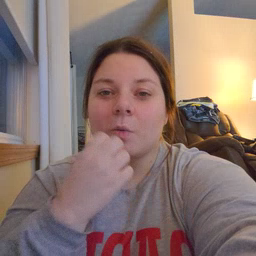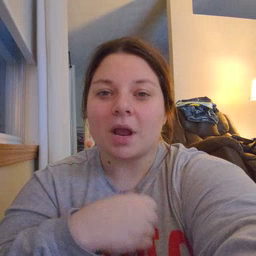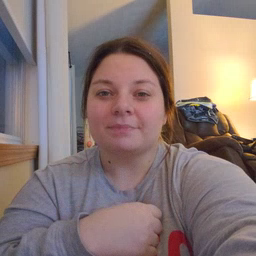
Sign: underwear